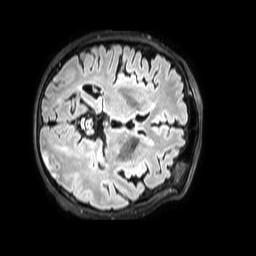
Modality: FLAIR
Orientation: axial
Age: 64
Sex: male
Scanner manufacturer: philips
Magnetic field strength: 3 T
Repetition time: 4.8 s
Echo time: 0.2849 s